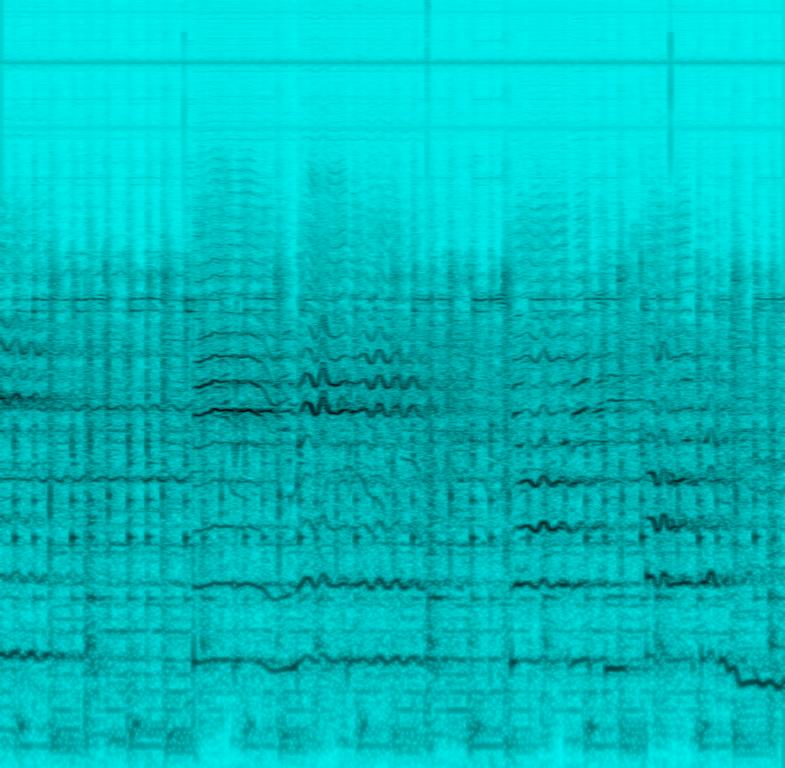
A female singer sings this Bollywood melody. The song is medium tempo with a steady drumming rhythm with various Indian percussion like bells and tabla, keyboard harmony and  string harmony. The song is romantic and emotional. The song is a retro Bollywood love song with an average audio quality.